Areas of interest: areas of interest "Era Golden Street Zone 1"
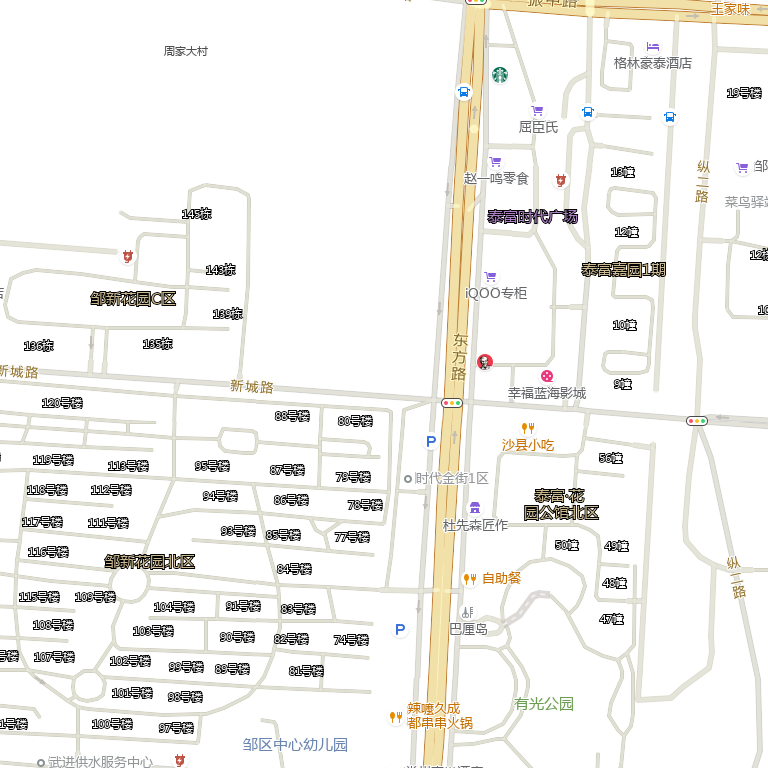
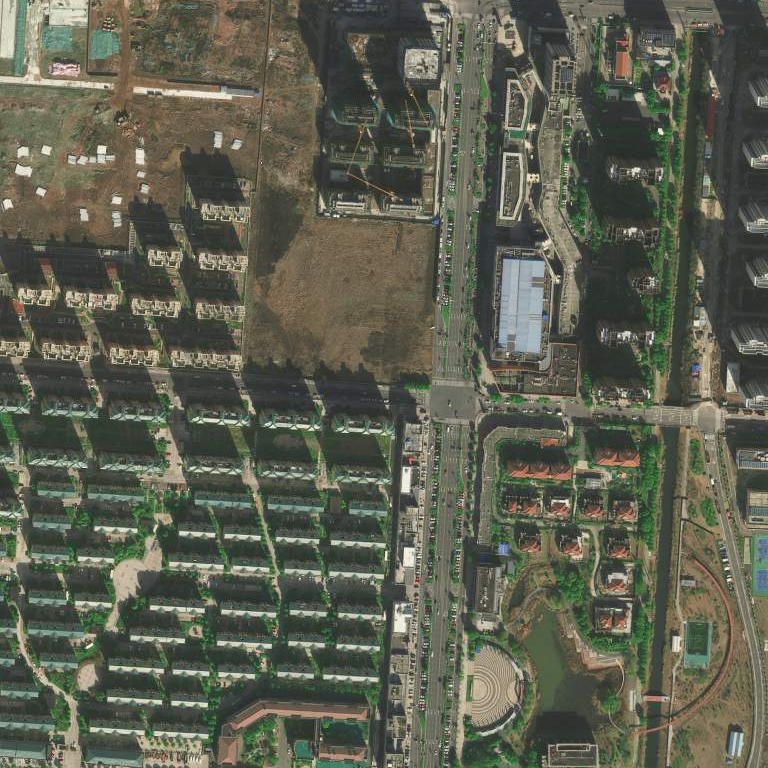